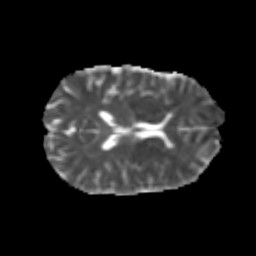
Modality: MD
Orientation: axial
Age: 24
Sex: female
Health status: healthy
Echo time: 0.074 s